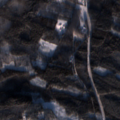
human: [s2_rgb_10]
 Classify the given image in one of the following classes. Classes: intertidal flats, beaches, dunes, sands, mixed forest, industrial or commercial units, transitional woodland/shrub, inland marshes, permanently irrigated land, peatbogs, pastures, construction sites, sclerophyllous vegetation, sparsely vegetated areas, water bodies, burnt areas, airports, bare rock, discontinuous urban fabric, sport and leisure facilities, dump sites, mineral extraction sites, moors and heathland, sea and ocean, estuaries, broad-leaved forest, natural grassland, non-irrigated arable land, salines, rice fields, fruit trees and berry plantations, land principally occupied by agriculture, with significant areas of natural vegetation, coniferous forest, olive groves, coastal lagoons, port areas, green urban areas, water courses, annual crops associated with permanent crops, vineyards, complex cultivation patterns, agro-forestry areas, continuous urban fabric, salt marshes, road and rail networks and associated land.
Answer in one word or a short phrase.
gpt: broad-leaved forest, coniferous forest, mixed forest, transitional woodland/shrub